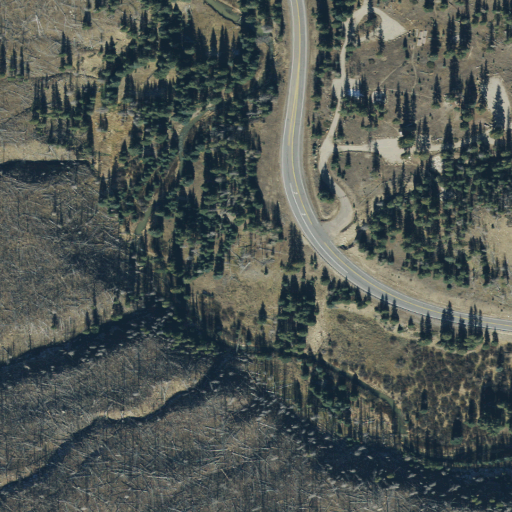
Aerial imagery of valley in Utah named Corral Canyon containing shrub, evergreen forest, open development, grassland, woody wetlands, low intensity development, and mixed forest